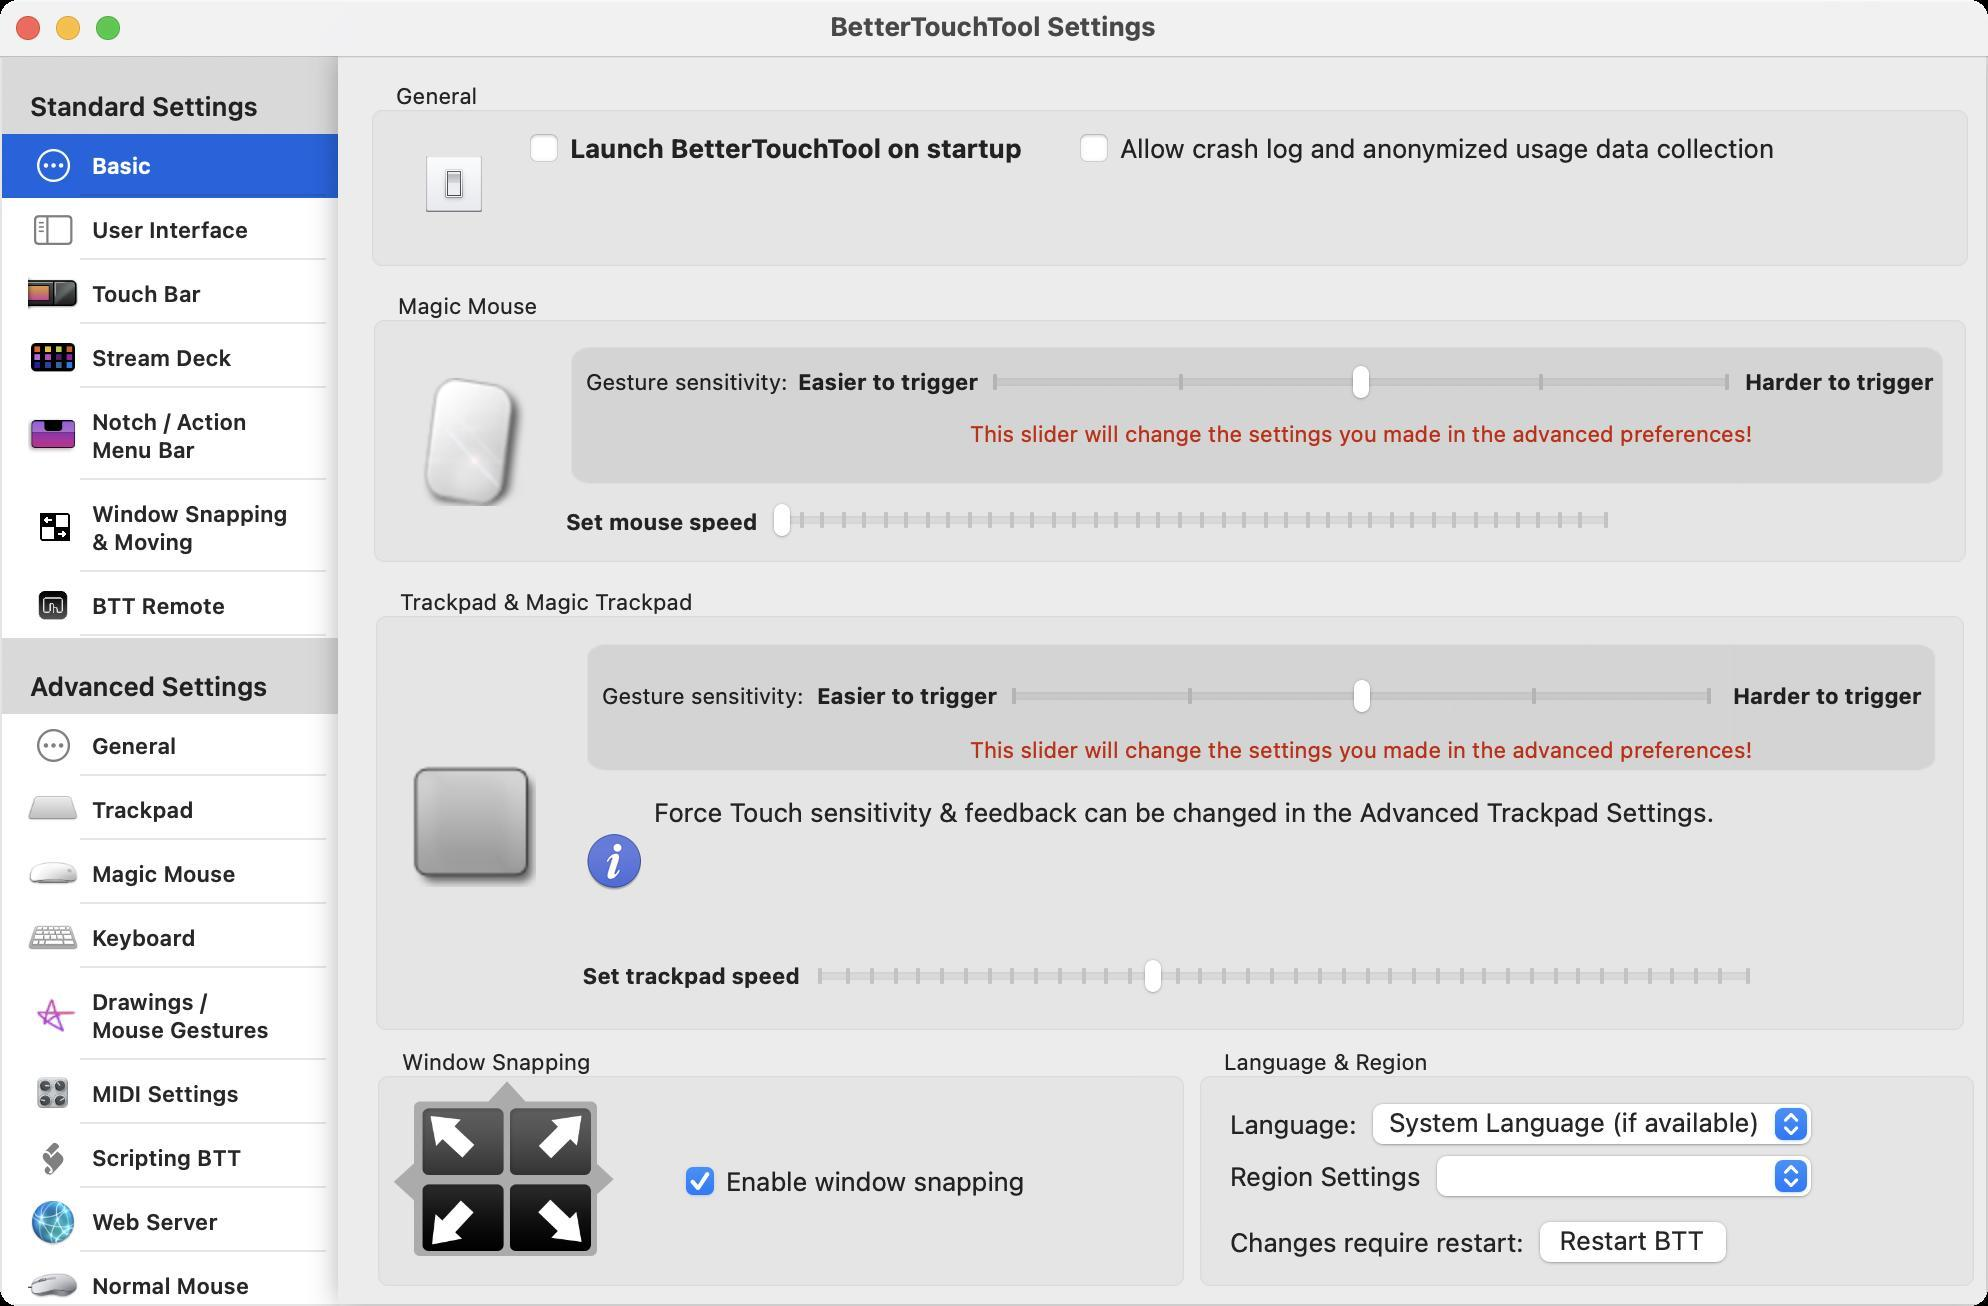
Accessibility tree:
{"name": "BetterTouchTool_Settings", "role": "AXWindow", "description": null, "role_description": "standard window", "value": null, "position": "356.00;180.00", "size": "994;653", "children": [{"name": null, "role": "AXScrollArea", "description": null, "role_description": "scroll area", "value": null, "position": "0.00;28.00", "size": "170;625", "children": [{"name": null, "role": "AXTable", "description": null, "role_description": "table", "value": null, "position": "1.00;29.00", "size": "168;662", "children": [{"name": null, "role": "AXRow", "description": null, "role_description": "table row", "value": null, "position": "1.00;29.00", "size": "168;38", "children": [{"name": null, "role": "AXCell", "description": null, "role_description": "cell", "value": null, "position": "7.00;30.00", "size": "156;36", "children": [{"name": null, "role": "AXStaticText", "description": null, "role_description": "text", "value": "Standard Settings", "position": "13.00;45.00", "size": "143;16", "children": []}]}]}, {"name": null, "role": "AXRow", "description": null, "role_description": "table row", "value": null, "position": "1.00;67.00", "size": "168;32", "children": [{"name": null, "role": "AXCell", "description": null, "role_description": "cell", "value": null, "position": "7.00;68.00", "size": "156;30", "children": [{"name": null, "role": "AXImage", "description": "action", "role_description": "image", "value": null, "position": "14.00;64.50", "size": "25;36", "children": []}, {"name": null, "role": "AXStaticText", "description": null, "role_description": "text", "value": "Basic", "position": "44.00;76.00", "size": "112;14", "children": []}]}]}, {"name": null, "role": "AXRow", "description": null, "role_description": "table row", "value": null, "position": "1.00;99.00", "size": "168;32", "children": [{"name": null, "role": "AXCell", "description": null, "role_description": "cell", "value": null, "position": "7.00;100.00", "size": "156;30", "children": [{"name": null, "role": "AXImage", "description": "sidebar", "role_description": "image", "value": null, "position": "14.00;98.00", "size": "26;34", "children": []}, {"name": null, "role": "AXStaticText", "description": null, "role_description": "text", "value": "User Interface", "position": "44.00;108.00", "size": "112;14", "children": []}]}]}, {"name": null, "role": "AXRow", "description": null, "role_description": "table row", "value": null, "position": "1.00;131.00", "size": "168;32", "children": [{"name": null, "role": "AXCell", "description": null, "role_description": "cell", "value": null, "position": "7.00;132.00", "size": "156;30", "children": [{"name": null, "role": "AXImage", "description": "touchbar pop", "role_description": "image", "value": null, "position": "14.00;134.50", "size": "25;25", "children": []}, {"name": null, "role": "AXStaticText", "description": null, "role_description": "text", "value": "Touch Bar", "position": "44.00;140.00", "size": "112;14", "children": []}]}]}, {"name": null, "role": "AXRow", "description": null, "role_description": "table row", "value": null, "position": "1.00;163.00", "size": "168;32", "children": [{"name": null, "role": "AXCell", "description": null, "role_description": "cell", "value": null, "position": "7.00;164.00", "size": "156;30", "children": [{"name": null, "role": "AXImage", "description": "streamdeck pop", "role_description": "image", "value": null, "position": "14.00;166.50", "size": "25;25", "children": []}, {"name": null, "role": "AXStaticText", "description": null, "role_description": "text", "value": "Stream Deck", "position": "44.00;172.00", "size": "112;14", "children": []}]}]}, {"name": null, "role": "AXRow", "description": null, "role_description": "table row", "value": null, "position": "1.00;195.00", "size": "168;46", "children": [{"name": null, "role": "AXCell", "description": null, "role_description": "cell", "value": null, "position": "7.00;196.00", "size": "156;44", "children": [{"name": null, "role": "AXImage", "description": "floating bar pop", "role_description": "image", "value": null, "position": "14.00;205.50", "size": "25;25", "children": []}, {"name": null, "role": "AXStaticText", "description": null, "role_description": "text", "value": "Notch / Action Menu Bar", "position": "44.00;204.00", "size": "112;28", "children": []}]}]}, {"name": null, "role": "AXRow", "description": null, "role_description": "table row", "value": null, "position": "1.00;241.00", "size": "168;46", "children": [{"name": null, "role": "AXCell", "description": null, "role_description": "cell", "value": null, "position": "7.00;242.00", "size": "156;44", "children": [{"name": null, "role": "AXImage", "description": "BSTMenubarIcon", "role_description": "image", "value": null, "position": "14.00;251.50", "size": "25;25", "children": []}, {"name": null, "role": "AXStaticText", "description": null, "role_description": "text", "value": "Window Snapping & Moving", "position": "44.00;250.00", "size": "112;28", "children": []}]}]}, {"name": null, "role": "AXRow", "description": null, "role_description": "table row", "value": null, "position": "1.00;287.00", "size": "168;32", "children": [{"name": null, "role": "AXCell", "description": null, "role_description": "cell", "value": null, "position": "7.00;288.00", "size": "156;30", "children": [{"name": null, "role": "AXImage", "description": "btt pop", "role_description": "image", "value": null, "position": "14.00;290.50", "size": "25;25", "children": []}, {"name": null, "role": "AXStaticText", "description": null, "role_description": "text", "value": "BTT Remote", "position": "44.00;296.00", "size": "112;14", "children": []}]}]}, {"name": null, "role": "AXRow", "description": null, "role_description": "table row", "value": null, "position": "1.00;319.00", "size": "168;38", "children": [{"name": null, "role": "AXCell", "description": null, "role_description": "cell", "value": null, "position": "7.00;320.00", "size": "156;36", "children": [{"name": null, "role": "AXStaticText", "description": null, "role_description": "text", "value": "Advanced Settings", "position": "13.00;335.00", "size": "143;16", "children": []}]}]}, {"name": null, "role": "AXRow", "description": null, "role_description": "table row", "value": null, "position": "1.00;357.00", "size": "168;32", "children": [{"name": null, "role": "AXCell", "description": null, "role_description": "cell", "value": null, "position": "7.00;358.00", "size": "156;30", "children": [{"name": null, "role": "AXImage", "description": "action", "role_description": "image", "value": null, "position": "14.00;354.50", "size": "25;36", "children": []}, {"name": null, "role": "AXStaticText", "description": null, "role_description": "text", "value": "General", "position": "44.00;366.00", "size": "112;14", "children": []}]}]}, {"name": null, "role": "AXRow", "description": null, "role_description": "table row", "value": null, "position": "1.00;389.00", "size": "168;32", "children": [{"name": null, "role": "AXCell", "description": null, "role_description": "cell", "value": null, "position": "7.00;390.00", "size": "156;30", "children": [{"name": null, "role": "AXImage", "description": "trackpad pop", "role_description": "image", "value": null, "position": "14.00;392.50", "size": "25;25", "children": []}, {"name": null, "role": "AXStaticText", "description": null, "role_description": "text", "value": "Trackpad", "position": "44.00;398.00", "size": "112;14", "children": []}]}]}, {"name": null, "role": "AXRow", "description": null, "role_description": "table row", "value": null, "position": "1.00;421.00", "size": "168;32", "children": [{"name": null, "role": "AXCell", "description": null, "role_description": "cell", "value": null, "position": "7.00;422.00", "size": "156;30", "children": [{"name": null, "role": "AXImage", "description": "magicmouse pop", "role_description": "image", "value": null, "position": "14.00;424.50", "size": "25;25", "children": []}, {"name": null, "role": "AXStaticText", "description": null, "role_description": "text", "value": "Magic Mouse", "position": "44.00;430.00", "size": "112;14", "children": []}]}]}, {"name": null, "role": "AXRow", "description": null, "role_description": "table row", "value": null, "position": "1.00;453.00", "size": "168;32", "children": [{"name": null, "role": "AXCell", "description": null, "role_description": "cell", "value": null, "position": "7.00;454.00", "size": "156;30", "children": [{"name": null, "role": "AXImage", "description": "keyboard pop", "role_description": "image", "value": null, "position": "14.00;456.50", "size": "25;25", "children": []}, {"name": null, "role": "AXStaticText", "description": null, "role_description": "text", "value": "Keyboard", "position": "44.00;462.00", "size": "112;14", "children": []}]}]}, {"name": null, "role": "AXRow", "description": null, "role_description": "table row", "value": null, "position": "1.00;485.00", "size": "168;46", "children": [{"name": null, "role": "AXCell", "description": null, "role_description": "cell", "value": null, "position": "7.00;486.00", "size": "156;44", "children": [{"name": null, "role": "AXImage", "description": "drawings pop", "role_description": "image", "value": null, "position": "14.00;495.50", "size": "25;25", "children": []}, {"name": null, "role": "AXStaticText", "description": null, "role_description": "text", "value": "Drawings / Mouse Gestures", "position": "44.00;494.00", "size": "112;28", "children": []}]}]}, {"name": null, "role": "AXRow", "description": null, "role_description": "table row", "value": null, "position": "1.00;531.00", "size": "168;32", "children": [{"name": null, "role": "AXCell", "description": null, "role_description": "cell", "value": null, "position": "7.00;532.00", "size": "156;30", "children": [{"name": null, "role": "AXImage", "description": "midi pop", "role_description": "image", "value": null, "position": "14.00;534.50", "size": "25;25", "children": []}, {"name": null, "role": "AXStaticText", "description": null, "role_description": "text", "value": "MIDI Settings", "position": "44.00;540.00", "size": "112;14", "children": []}]}]}, {"name": null, "role": "AXRow", "description": null, "role_description": "table row", "value": null, "position": "1.00;563.00", "size": "168;32", "children": [{"name": null, "role": "AXCell", "description": null, "role_description": "cell", "value": null, "position": "7.00;564.00", "size": "156;30", "children": [{"name": null, "role": "AXImage", "description": "script", "role_description": "image", "value": null, "position": "14.00;566.50", "size": "25;25", "children": []}, {"name": null, "role": "AXStaticText", "description": null, "role_description": "text", "value": "Scripting BTT", "position": "44.00;572.00", "size": "112;14", "children": []}]}]}, {"name": null, "role": "AXRow", "description": null, "role_description": "table row", "value": null, "position": "1.00;595.00", "size": "168;32", "children": [{"name": null, "role": "AXCell", "description": null, "role_description": "cell", "value": null, "position": "7.00;596.00", "size": "156;30", "children": [{"name": null, "role": "AXImage", "description": "network", "role_description": "image", "value": null, "position": "14.00;598.50", "size": "25;25", "children": []}, {"name": null, "role": "AXStaticText", "description": null, "role_description": "text", "value": "Web Server", "position": "44.00;604.00", "size": "112;14", "children": []}]}]}, {"name": null, "role": "AXRow", "description": null, "role_description": "table row", "value": null, "position": "1.00;627.00", "size": "168;32", "children": [{"name": null, "role": "AXCell", "description": null, "role_description": "cell", "value": null, "position": "7.00;628.00", "size": "156;30", "children": [{"name": null, "role": "AXImage", "description": "normal mouse pop", "role_description": "image", "value": null, "position": "14.00;630.50", "size": "25;25", "children": []}, {"name": null, "role": "AXStaticText", "description": null, "role_description": "text", "value": "Normal Mouse", "position": "44.00;636.00", "size": "112;14", "children": []}]}]}, {"name": null, "role": "AXRow", "description": null, "role_description": "table row", "value": null, "position": "1.00;659.00", "size": "168;32", "children": [{"name": null, "role": "AXCell", "description": null, "role_description": "cell", "value": null, "position": "7.00;660.00", "size": "156;30", "children": [{"name": null, "role": "AXImage", "description": "synchronize", "role_description": "image", "value": null, "position": "14.00;662.50", "size": "25;25", "children": []}, {"name": null, "role": "AXStaticText", "description": null, "role_description": "text", "value": "Sync", "position": "44.00;668.00", "size": "31;14", "children": []}]}]}, {"name": null, "role": "AXColumn", "description": null, "role_description": "column", "value": null, "position": "1.00;29.00", "size": "168;662", "children": []}]}, {"name": null, "role": "AXScrollBar", "description": null, "role_description": "scroll bar", "value": 0.0, "position": "153.00;29.00", "size": "16;623", "children": [{"name": null, "role": "AXValueIndicator", "description": null, "role_description": "value indicator", "value": 0.0, "position": "157.00;30.00", "size": "12;584", "children": []}, {"name": null, "role": "AXButton", "description": null, "role_description": "increment arrow button", "value": null, "position": "153.00;29.00", "size": "0;0", "children": []}, {"name": null, "role": "AXButton", "description": null, "role_description": "decrement arrow button", "value": null, "position": "153.00;29.00", "size": "0;0", "children": []}, {"name": null, "role": "AXButton", "description": null, "role_description": "increment page button", "value": null, "position": "157.00;614.50", "size": "12;38", "children": []}, {"name": null, "role": "AXButton", "description": null, "role_description": "decrement page button", "value": null, "position": "157.00;29.00", "size": "12;1", "children": []}]}]}, {"name": null, "role": "AXGroup", "description": null, "role_description": "group", "value": null, "position": "183.00;41.00", "size": "804;96", "children": [{"name": "Launch_BetterTouchTool_on_startup", "role": "AXCheckBox", "description": null, "role_description": "checkbox", "value": 0, "position": "263.00;65.00", "size": "252;18", "children": []}, {"name": null, "role": "AXImage", "description": "preferences", "role_description": "image", "value": null, "position": "197.00;66.00", "size": "60;53", "children": []}, {"name": "Allow_crash_log_and_anonymized_usage_data_collection", "role": "AXCheckBox", "description": null, "role_description": "checkbox", "value": 0, "position": "538.00;65.00", "size": "354;18", "children": []}, {"name": null, "role": "AXStaticText", "description": null, "role_description": "text", "value": "General", "position": "194.00;41.00", "size": "49;14", "children": []}]}, {"name": null, "role": "AXGroup", "description": null, "role_description": "group", "value": null, "position": "184.00;146.00", "size": "802;139", "children": [{"name": null, "role": "AXImage", "description": "background", "role_description": "image", "value": null, "position": "283.00;168.00", "size": "694;78", "children": []}, {"name": null, "role": "AXImage", "description": "Mouse", "role_description": "image", "value": null, "position": "196.00;182.00", "size": "79;78", "children": []}, {"name": null, "role": "AXSlider", "description": null, "role_description": "slider", "value": 3.0, "position": "494.50;181.00", "size": "372;20", "children": [{"name": null, "role": "AXValueIndicator", "description": null, "role_description": "value indicator", "value": 3.0, "position": "674.50;181.00", "size": "12;20", "children": []}]}, {"name": null, "role": "AXStaticText", "description": null, "role_description": "text", "value": "Gesture sensitivity:", "position": "291.00;184.00", "size": "105;14", "children": []}, {"name": null, "role": "AXStaticText", "description": null, "role_description": "text", "value": "This slider will change the settings you made in the advanced preferences!", "position": "483.00;210.00", "size": "396;36", "children": []}, {"name": null, "role": "AXStaticText", "description": null, "role_description": "text", "value": "Easier to trigger", "position": "397.00;184.00", "size": "94;14", "children": []}, {"name": null, "role": "AXStaticText", "description": null, "role_description": "text", "value": "Set mouse speed", "position": "281.00;254.00", "size": "100;12", "children": []}, {"name": null, "role": "AXSlider", "description": null, "role_description": "slider", "value": 0.0, "position": "385.00;250.00", "size": "421;20", "children": [{"name": null, "role": "AXValueIndicator", "description": null, "role_description": "value indicator", "value": 0.0, "position": "385.00;250.00", "size": "12;20", "children": []}]}, {"name": null, "role": "AXStaticText", "description": null, "role_description": "text", "value": "Harder to trigger", "position": "870.50;184.00", "size": "98;14", "children": []}, {"name": null, "role": "AXStaticText", "description": null, "role_description": "text", "value": "", "position": "810.00;253.00", "size": "4;14", "children": []}, {"name": null, "role": "AXStaticText", "description": null, "role_description": "text", "value": "Magic Mouse", "position": "195.00;146.00", "size": "78;14", "children": []}]}, {"name": null, "role": "AXGroup", "description": null, "role_description": "group", "value": null, "position": "185.00;294.00", "size": "800;225", "children": [{"name": null, "role": "AXImage", "description": "background", "role_description": "image", "value": null, "position": "291.00;317.00", "size": "682;72", "children": []}, {"name": null, "role": "AXImage", "description": "Touchpad", "role_description": "image", "value": null, "position": "196.00;372.50", "size": "79;78", "children": []}, {"name": null, "role": "AXStaticText", "description": null, "role_description": "text", "value": "Gesture sensitivity: ", "position": "299.00;341.00", "size": "108;14", "children": []}, {"name": null, "role": "AXSlider", "description": null, "role_description": "slider", "value": 3.0, "position": "504.00;335.00", "size": "354;26", "children": [{"name": null, "role": "AXValueIndicator", "description": null, "role_description": "value indicator", "value": 3.0, "position": "675.00;338.00", "size": "12;20", "children": []}]}, {"name": null, "role": "AXStaticText", "description": null, "role_description": "text", "value": "This slider will change the settings you made in the advanced preferences!", "position": "483.00;368.00", "size": "396;14", "children": []}, {"name": null, "role": "AXStaticText", "description": null, "role_description": "text", "value": "Easier to trigger", "position": "406.50;341.00", "size": "94;14", "children": []}, {"name": null, "role": "AXStaticText", "description": null, "role_description": "text", "value": "Set trackpad speed", "position": "289.00;481.00", "size": "113;14", "children": []}, {"name": null, "role": "AXSlider", "description": null, "role_description": "slider", "value": 5.0, "position": "407.00;478.00", "size": "470;20", "children": [{"name": null, "role": "AXValueIndicator", "description": null, "role_description": "value indicator", "value": 5.0, "position": "570.50;478.00", "size": "12;20", "children": []}]}, {"name": null, "role": "AXStaticText", "description": null, "role_description": "text", "value": "", "position": "881.00;481.00", "size": "4;14", "children": []}, {"name": null, "role": "AXImage", "description": "info", "role_description": "image", "value": null, "position": "291.00;414.50", "size": "32;32", "children": []}, {"name": null, "role": "AXStaticText", "description": null, "role_description": "text", "value": "Force Touch sensitivity & feedback can be changed in the Advanced Trackpad Settings.", "position": "325.00;398.00", "size": "534;65", "children": []}, {"name": null, "role": "AXStaticText", "description": null, "role_description": "text", "value": "Harder to trigger", "position": "864.50;341.00", "size": "98;14", "children": []}, {"name": null, "role": "AXStaticText", "description": null, "role_description": "text", "value": "Trackpad & Magic Trackpad", "position": "196.00;294.00", "size": "154;14", "children": []}]}, {"name": null, "role": "AXGroup", "description": null, "role_description": "group", "value": null, "position": "186.00;524.00", "size": "409;123", "children": [{"name": null, "role": "AXImage", "description": "iconwin", "role_description": "image", "value": null, "position": "190.00;533.00", "size": "127;115", "children": []}, {"name": "Enable_window_snapping", "role": "AXCheckBox", "description": null, "role_description": "checkbox", "value": 1, "position": "341.00;581.50", "size": "242;18", "children": []}, {"name": null, "role": "AXStaticText", "description": null, "role_description": "text", "value": "Window Snapping", "position": "197.00;524.00", "size": "102;14", "children": []}]}, {"name": null, "role": "AXGroup", "description": null, "role_description": "group", "value": null, "position": "597.00;524.00", "size": "393;123", "children": [{"name": null, "role": "AXPopUpButton", "description": null, "role_description": "pop up button", "value": "System Language (if available)", "position": "683.50;551.00", "size": "226;25", "children": []}, {"name": null, "role": "AXStaticText", "description": null, "role_description": "text", "value": "Language:", "position": "613.00;554.00", "size": "68;16", "children": []}, {"name": null, "role": "AXPopUpButton", "description": null, "role_description": "pop up button", "value": null, "position": "715.50;577.00", "size": "194;25", "children": []}, {"name": null, "role": "AXStaticText", "description": null, "role_description": "text", "value": "Region Settings", "position": "613.00;580.00", "size": "100;16", "children": []}, {"name": null, "role": "AXStaticText", "description": null, "role_description": "text", "value": "Changes require restart:", "position": "613.00;613.00", "size": "151;16", "children": []}, {"name": "Restart_BTT", "role": "AXButton", "description": null, "role_description": "button", "value": null, "position": "763.00;606.00", "size": "107;32", "children": []}, {"name": null, "role": "AXStaticText", "description": null, "role_description": "text", "value": "Language & Region", "position": "608.00;524.00", "size": "110;14", "children": []}]}, {"name": null, "role": "AXButton", "description": null, "role_description": "close button", "value": null, "position": "7.00;6.00", "size": "14;16", "children": []}, {"name": null, "role": "AXButton", "description": null, "role_description": "full screen button", "value": null, "position": "47.00;6.00", "size": "14;16", "children": [{"name": null, "role": "AXGroup", "description": null, "role_description": "group", "value": null, "position": "47.00;6.00", "size": "14;16", "children": [{"name": null, "role": "AXGroup", "description": null, "role_description": "group", "value": null, "position": "47.00;6.00", "size": "14;16", "children": []}]}]}, {"name": null, "role": "AXButton", "description": null, "role_description": "minimize button", "value": null, "position": "27.00;6.00", "size": "14;16", "children": []}, {"name": null, "role": "AXStaticText", "description": null, "role_description": "text", "value": "BetterTouchTool Settings", "position": "413.00;5.00", "size": "167;16", "children": []}]}